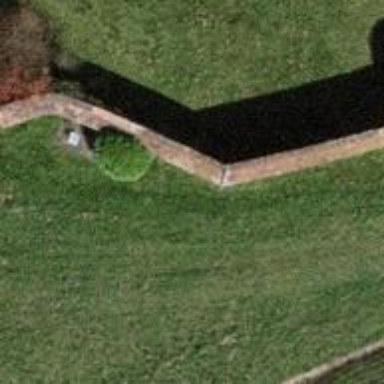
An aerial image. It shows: Wall is shown in the image.